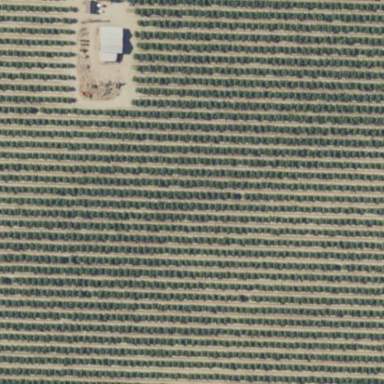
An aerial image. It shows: Vineyard.